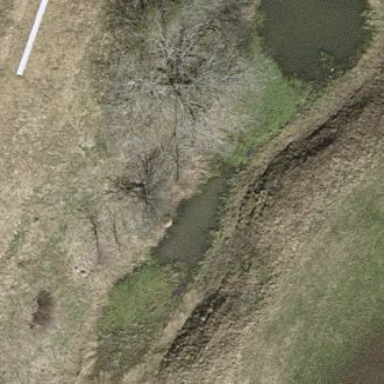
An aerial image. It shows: Pond with natural water.